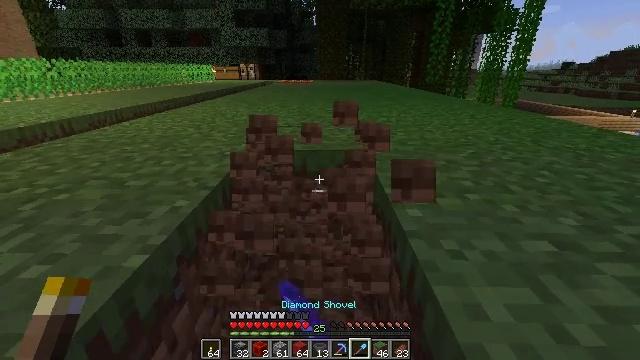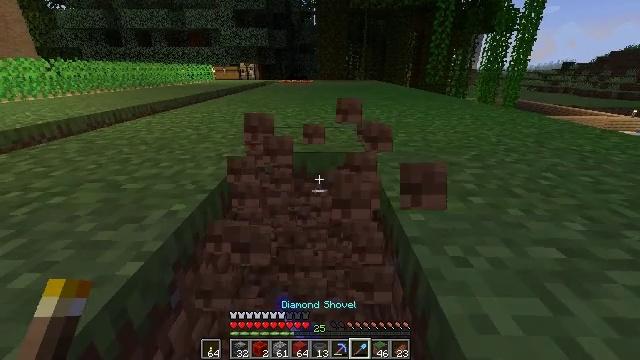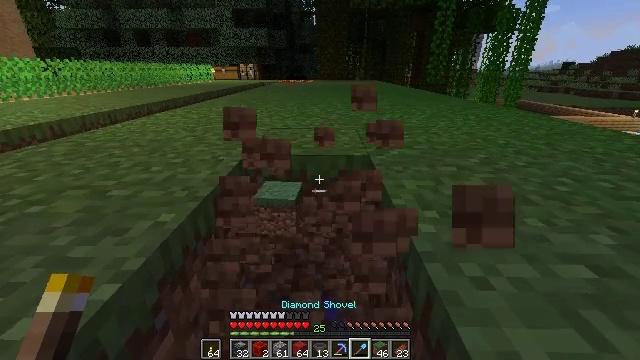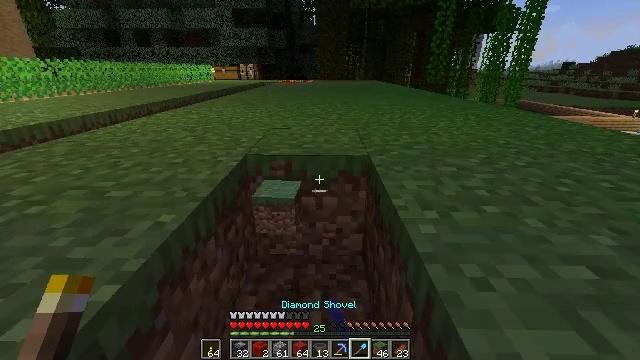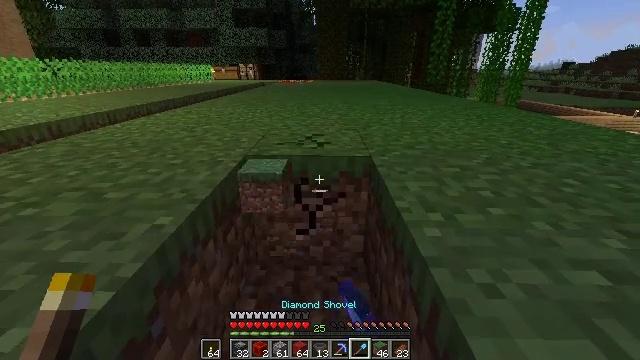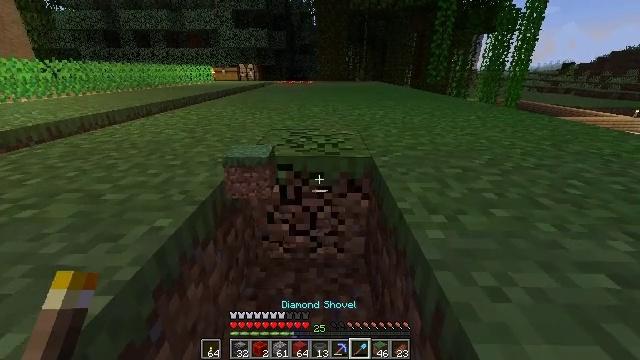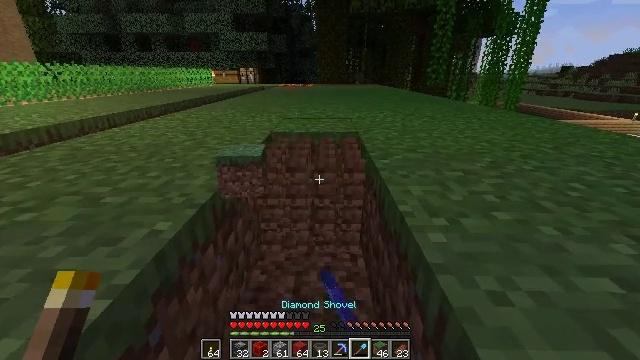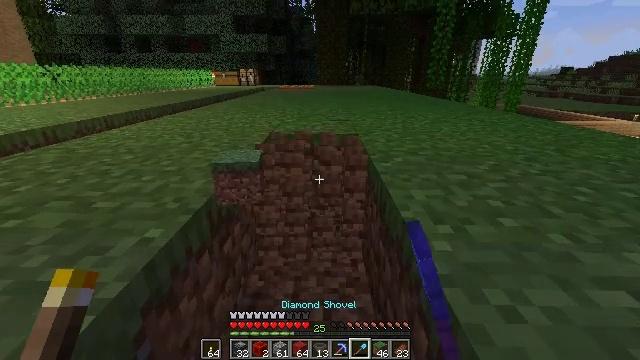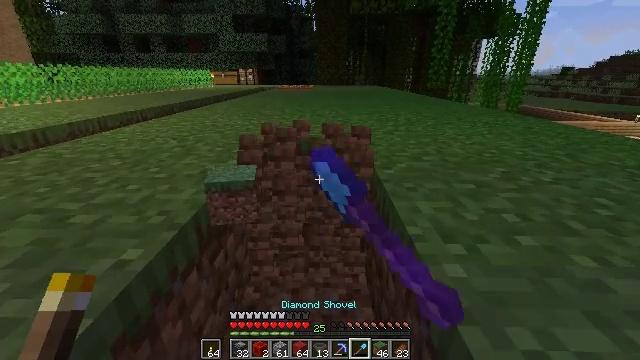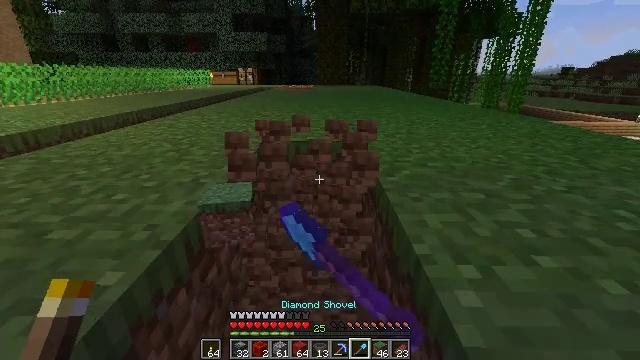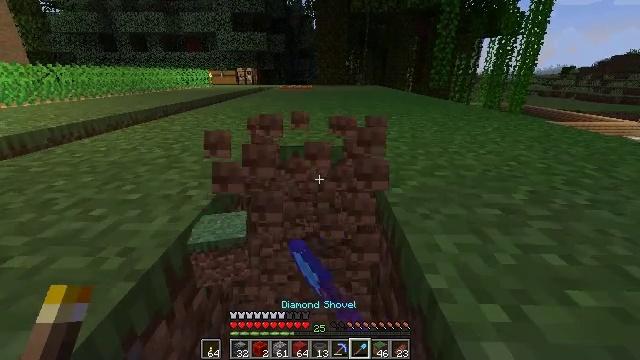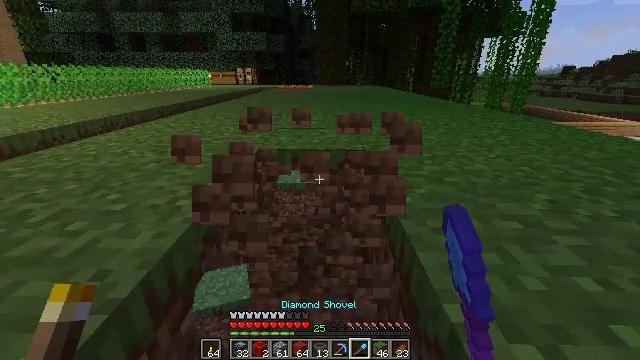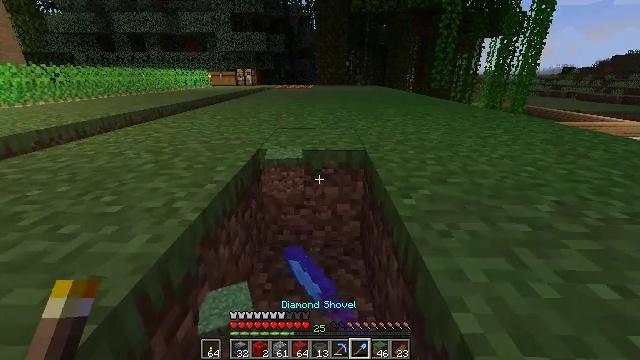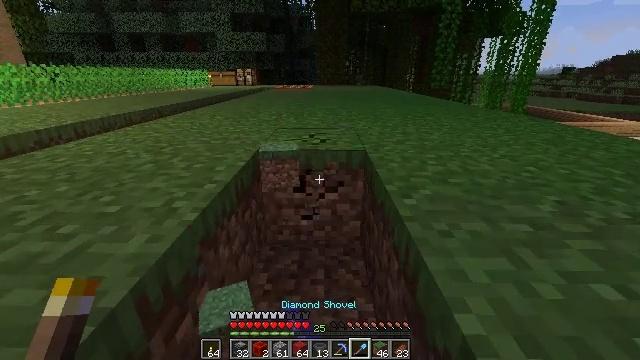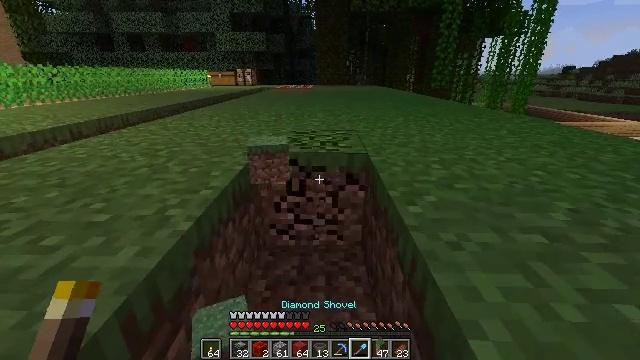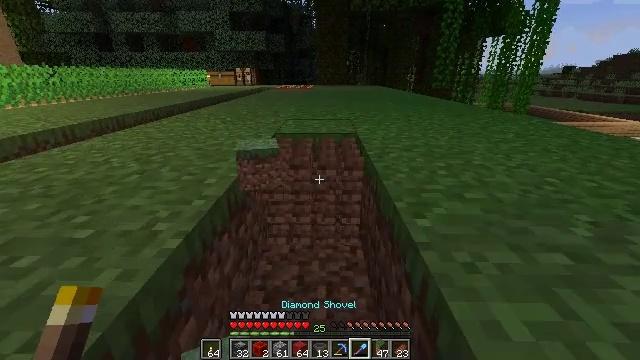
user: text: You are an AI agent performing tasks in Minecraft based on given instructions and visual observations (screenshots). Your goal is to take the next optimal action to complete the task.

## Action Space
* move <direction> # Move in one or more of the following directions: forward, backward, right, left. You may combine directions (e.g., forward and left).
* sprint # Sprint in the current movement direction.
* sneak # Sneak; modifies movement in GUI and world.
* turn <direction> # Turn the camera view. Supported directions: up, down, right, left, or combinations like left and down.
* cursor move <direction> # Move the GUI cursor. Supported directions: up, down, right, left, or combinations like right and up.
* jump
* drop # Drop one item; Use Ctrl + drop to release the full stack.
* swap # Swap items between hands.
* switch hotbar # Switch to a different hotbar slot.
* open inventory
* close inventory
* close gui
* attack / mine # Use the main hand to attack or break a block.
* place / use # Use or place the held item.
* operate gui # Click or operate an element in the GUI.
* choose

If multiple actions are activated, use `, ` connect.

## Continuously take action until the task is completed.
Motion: motion action
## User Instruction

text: Harvest grass block to clear the area.
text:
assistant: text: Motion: attack / mine
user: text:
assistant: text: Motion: attack / mine
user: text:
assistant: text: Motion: attack / mine
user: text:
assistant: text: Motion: attack / mine
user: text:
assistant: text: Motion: attack / mine
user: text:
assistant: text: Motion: attack / mine
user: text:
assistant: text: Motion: move forward, attack / mine
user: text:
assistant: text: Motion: move forward, attack / mine
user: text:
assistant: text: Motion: move forward, attack / mine
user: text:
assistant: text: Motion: attack / mine
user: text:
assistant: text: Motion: attack / mine
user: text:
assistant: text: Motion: attack / mine
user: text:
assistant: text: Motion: attack / mine
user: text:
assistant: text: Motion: move forward, attack / mine
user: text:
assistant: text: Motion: move forward, attack / mine
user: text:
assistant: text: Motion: move forward, attack / mine
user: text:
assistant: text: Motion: move forward, attack / mine
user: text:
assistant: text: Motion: move forward, attack / mine
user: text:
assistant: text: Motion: move forward, attack / mine
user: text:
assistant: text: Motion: attack / mine
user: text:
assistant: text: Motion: attack / mine
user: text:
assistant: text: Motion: move forward, attack / mine
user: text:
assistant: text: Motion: move forward, attack / mine
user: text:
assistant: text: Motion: move forward, attack / mine
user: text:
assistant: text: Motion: move forward, attack / mine
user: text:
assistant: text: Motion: move forward, attack / mine
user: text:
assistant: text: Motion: move forward, attack / mine
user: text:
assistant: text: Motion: attack / mine
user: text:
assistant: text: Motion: attack / mine
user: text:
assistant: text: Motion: attack / mine